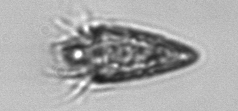
Label: Strombidium_tintinnodes